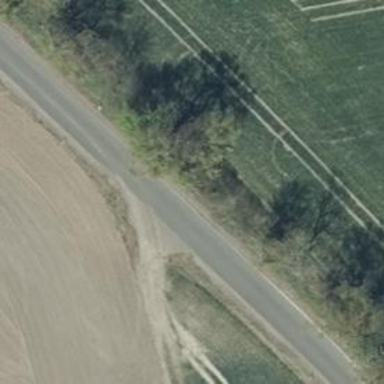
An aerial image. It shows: Tertiary road with asphalt surface.